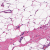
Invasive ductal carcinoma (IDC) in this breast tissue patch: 0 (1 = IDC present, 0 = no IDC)